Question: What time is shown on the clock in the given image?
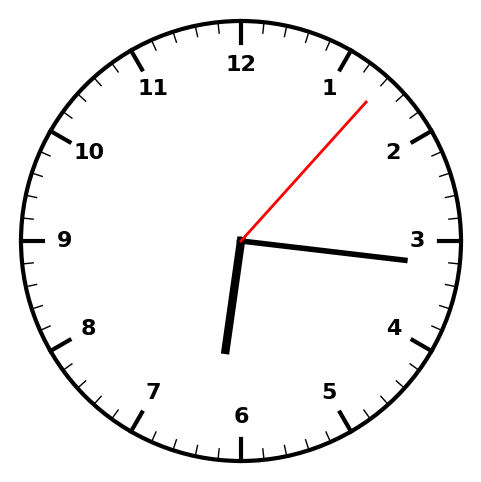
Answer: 06:16:07